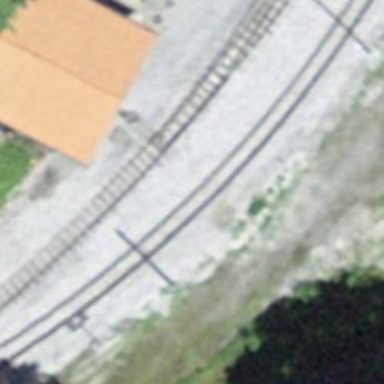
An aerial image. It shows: Crossing for the railway.